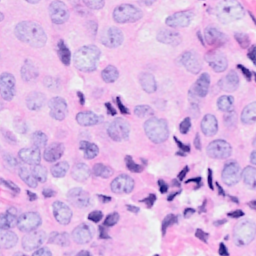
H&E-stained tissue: Breast